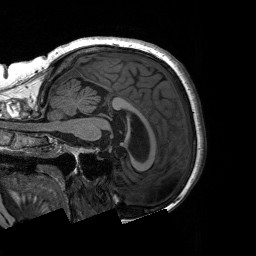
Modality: T1w
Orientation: sagittal
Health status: ill
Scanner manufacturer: siemens
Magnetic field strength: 3 T
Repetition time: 2.3 s
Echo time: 0.00226 s